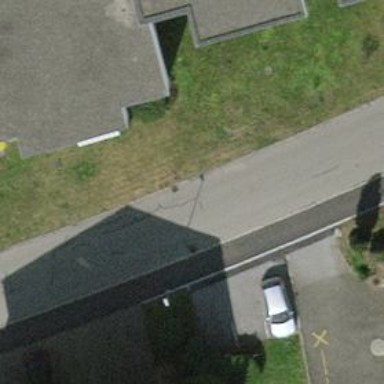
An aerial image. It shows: Sidewalk along the footway.